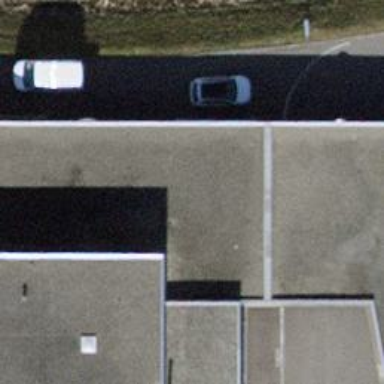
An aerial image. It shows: Car shop.